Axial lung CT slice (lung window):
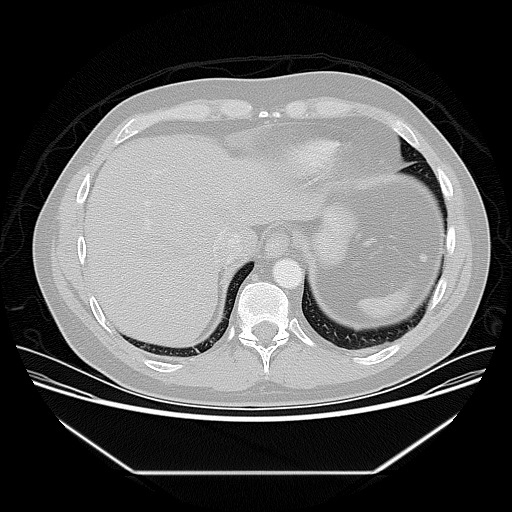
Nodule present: no